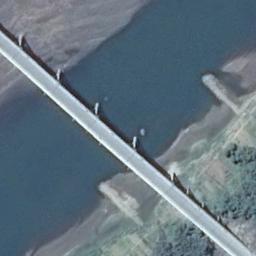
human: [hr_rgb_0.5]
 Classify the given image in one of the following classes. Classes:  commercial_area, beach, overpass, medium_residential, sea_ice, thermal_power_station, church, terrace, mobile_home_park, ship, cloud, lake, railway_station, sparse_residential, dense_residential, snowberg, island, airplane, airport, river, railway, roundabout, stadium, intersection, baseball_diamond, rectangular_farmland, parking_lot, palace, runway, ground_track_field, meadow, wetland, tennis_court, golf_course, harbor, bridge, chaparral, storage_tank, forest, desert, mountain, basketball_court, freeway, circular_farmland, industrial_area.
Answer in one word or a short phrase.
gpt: bridge